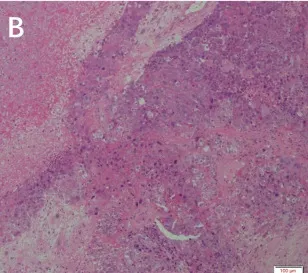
Efficacy of apatinib in this patient. H&E staining results at. 10x.
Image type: pathology (h&e)